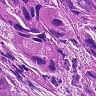
Metastatic tissue present: yes